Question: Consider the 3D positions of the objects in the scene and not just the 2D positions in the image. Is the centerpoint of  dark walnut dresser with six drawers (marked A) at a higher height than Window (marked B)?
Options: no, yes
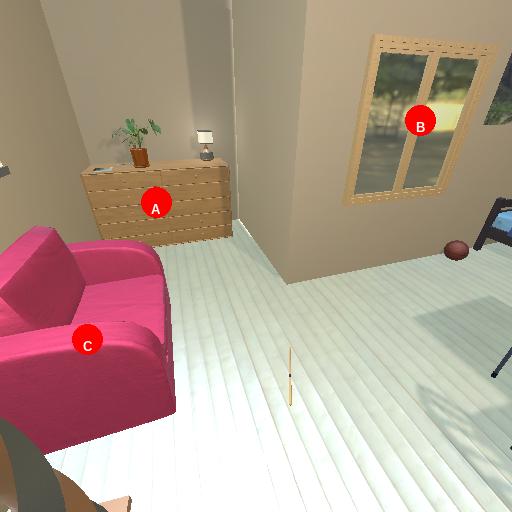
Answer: no